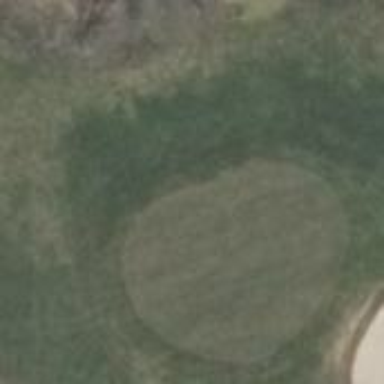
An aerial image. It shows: Golf green.